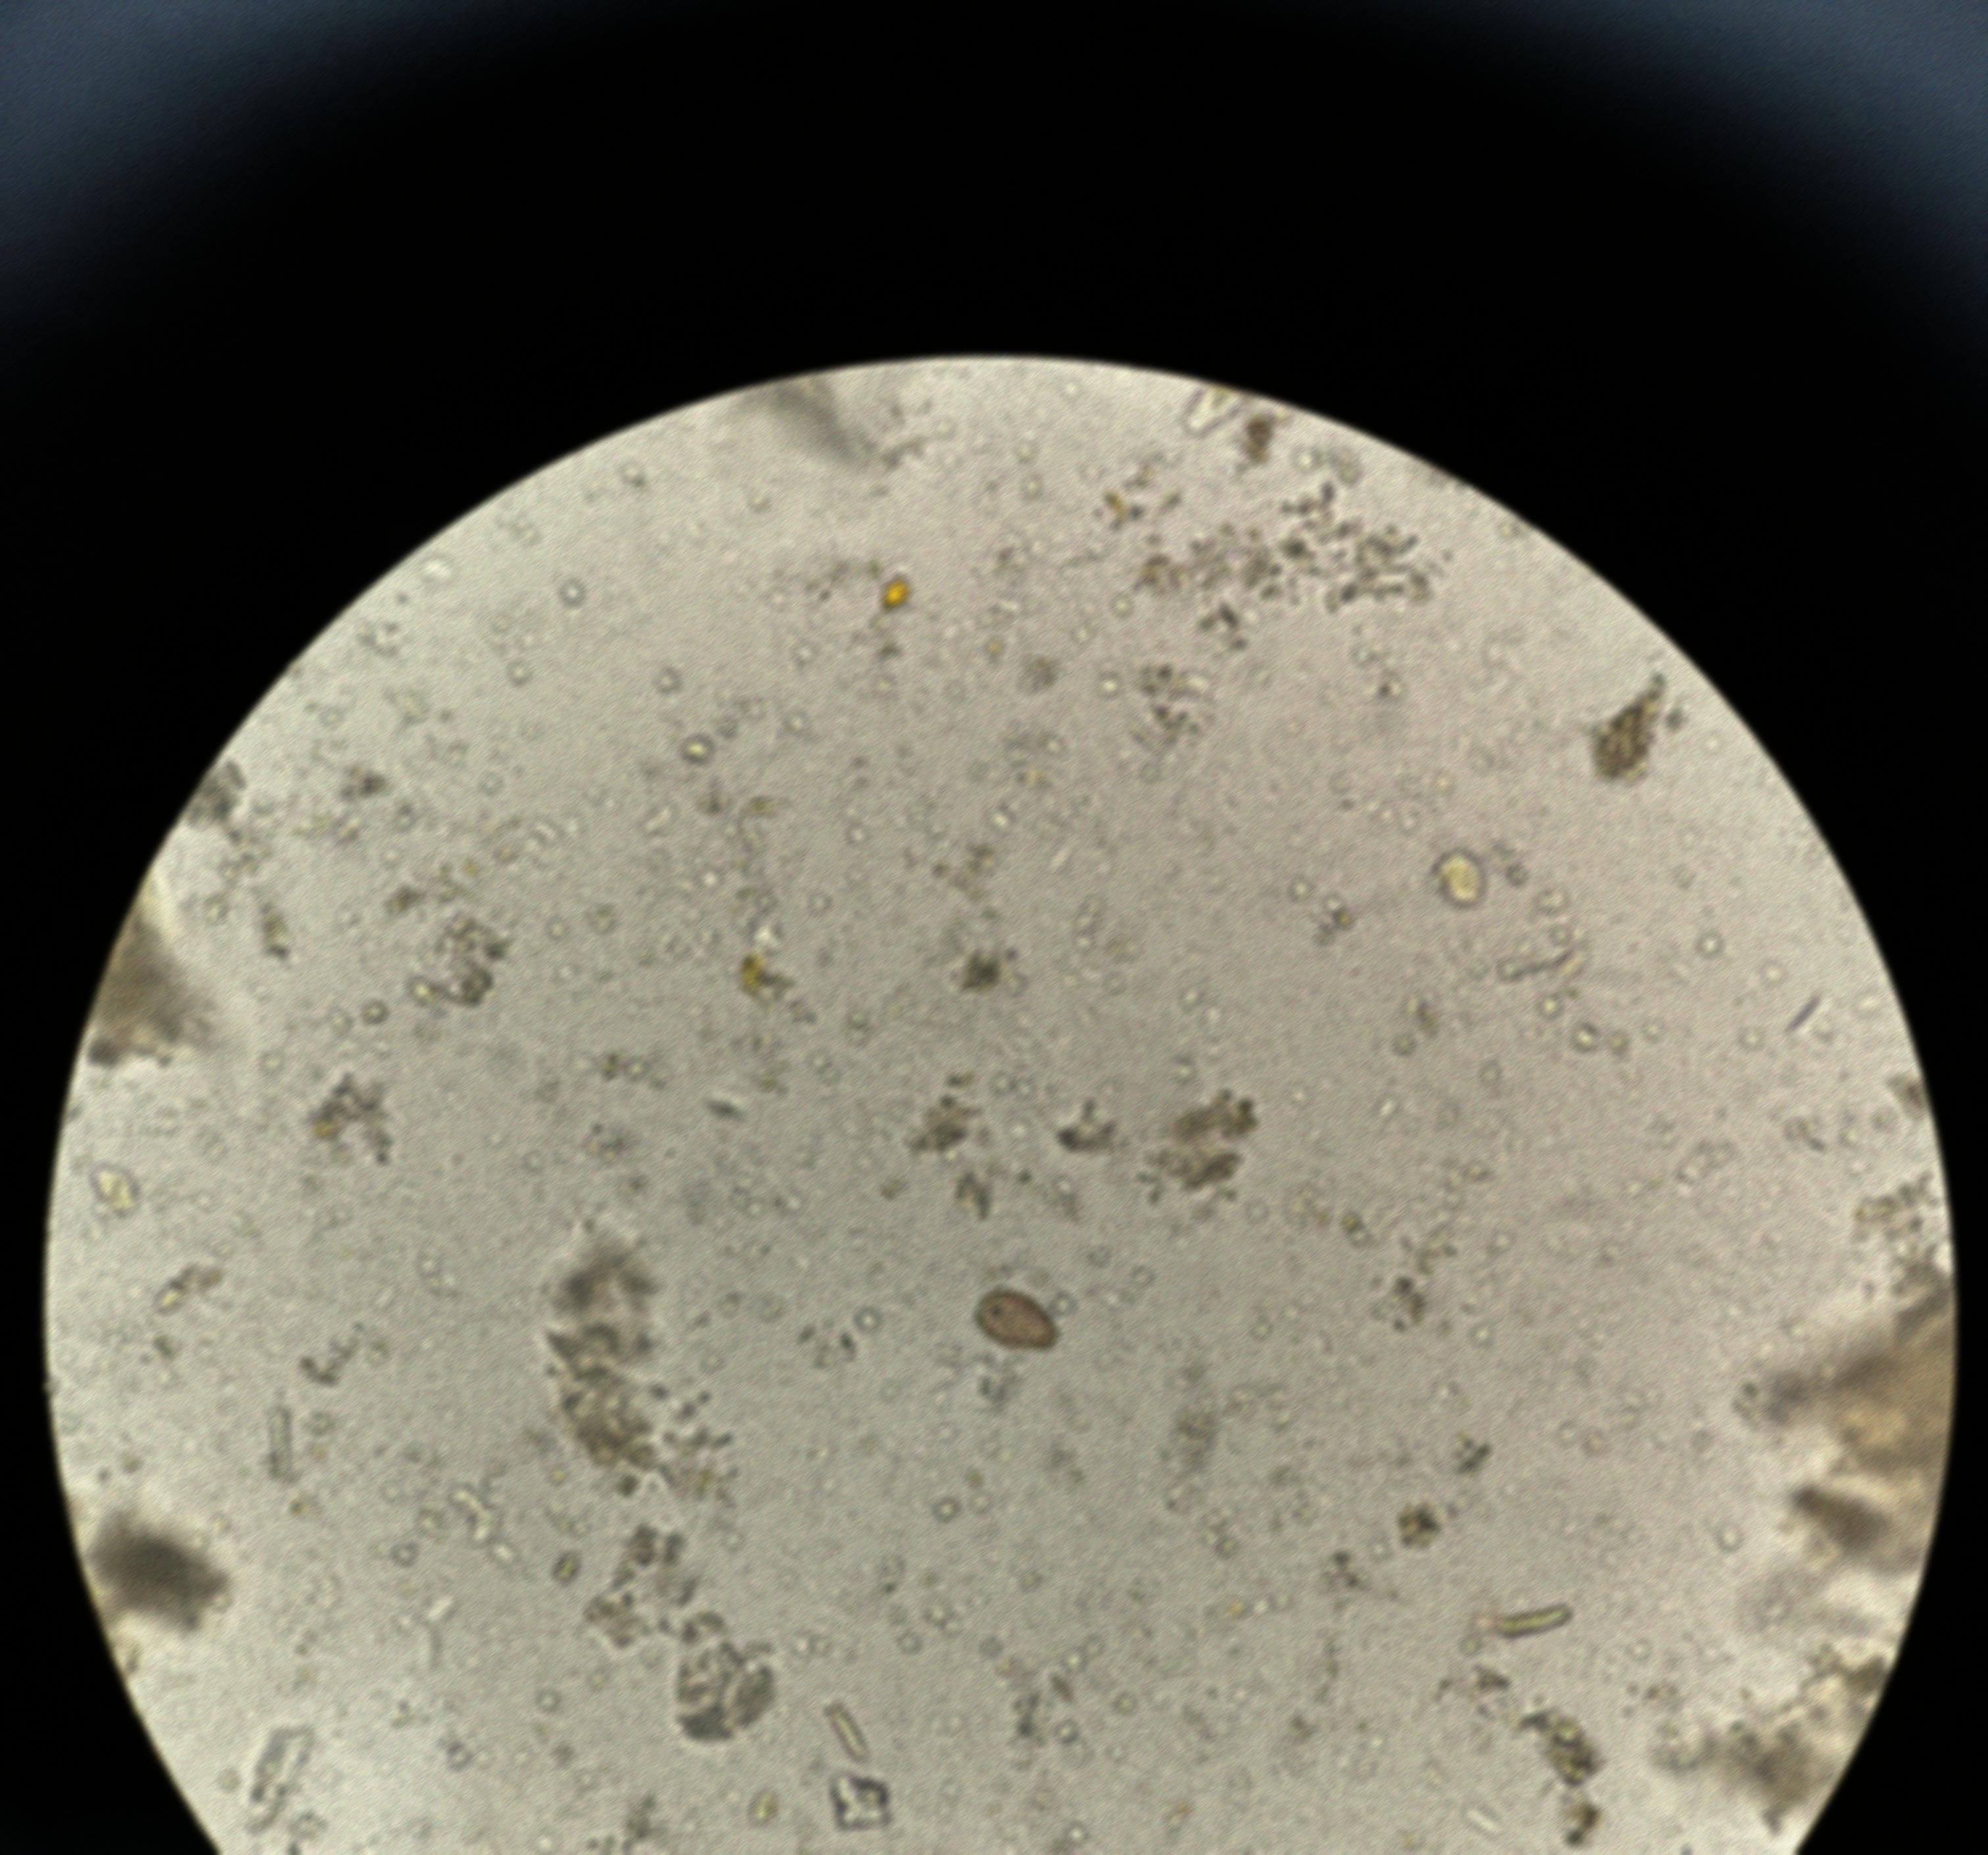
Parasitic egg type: Opisthorchis viverrine